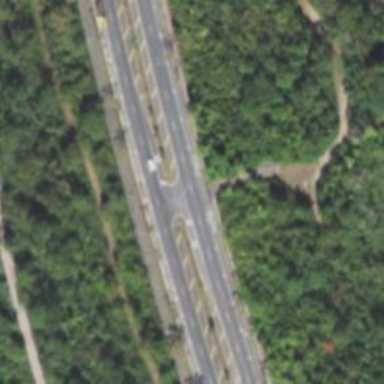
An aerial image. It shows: Primary link highway.